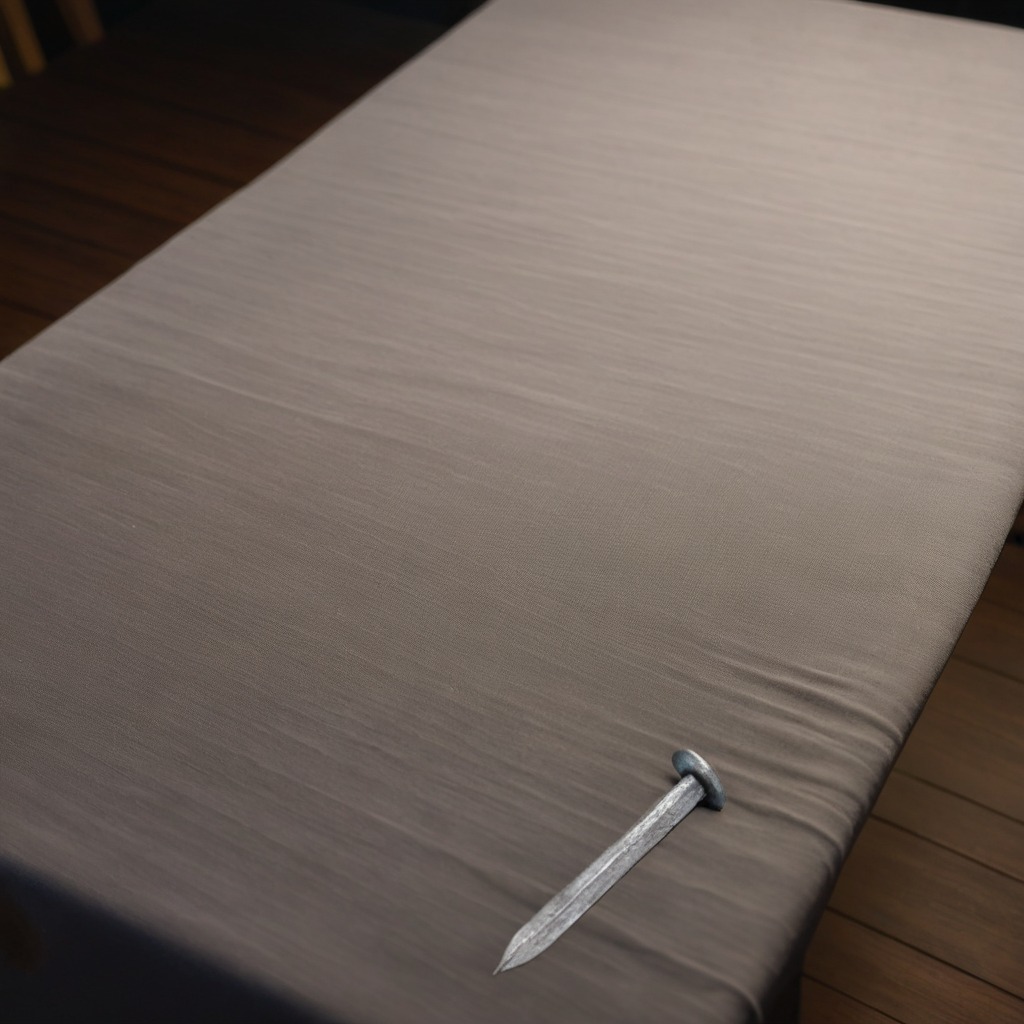
A nail is lying on a wooden table.